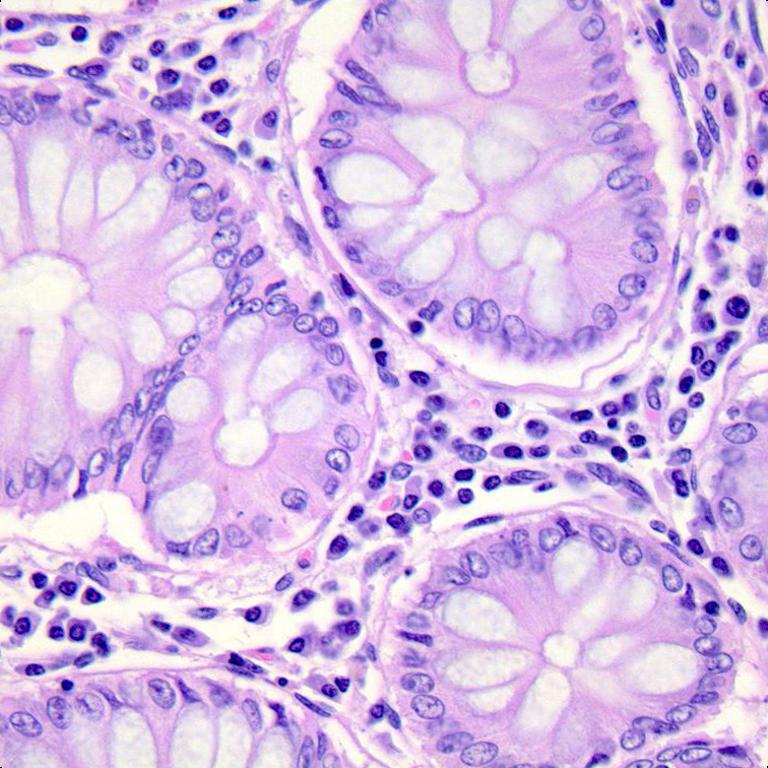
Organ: colon
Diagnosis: benign